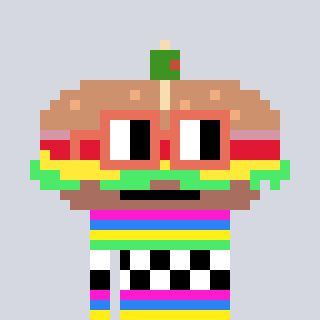
a pixel art character with square orange glasses, a sandwich-shaped head and a grayscale-colored body on a cool background